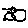
Label: house